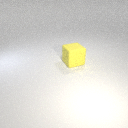
large yellow rubber cube